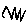
Label: zigzag